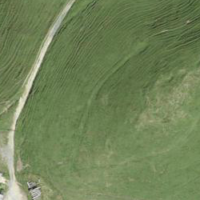
EUNIS habitat code: 23
Species observed at this site:
Parnassia palustris